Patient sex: M
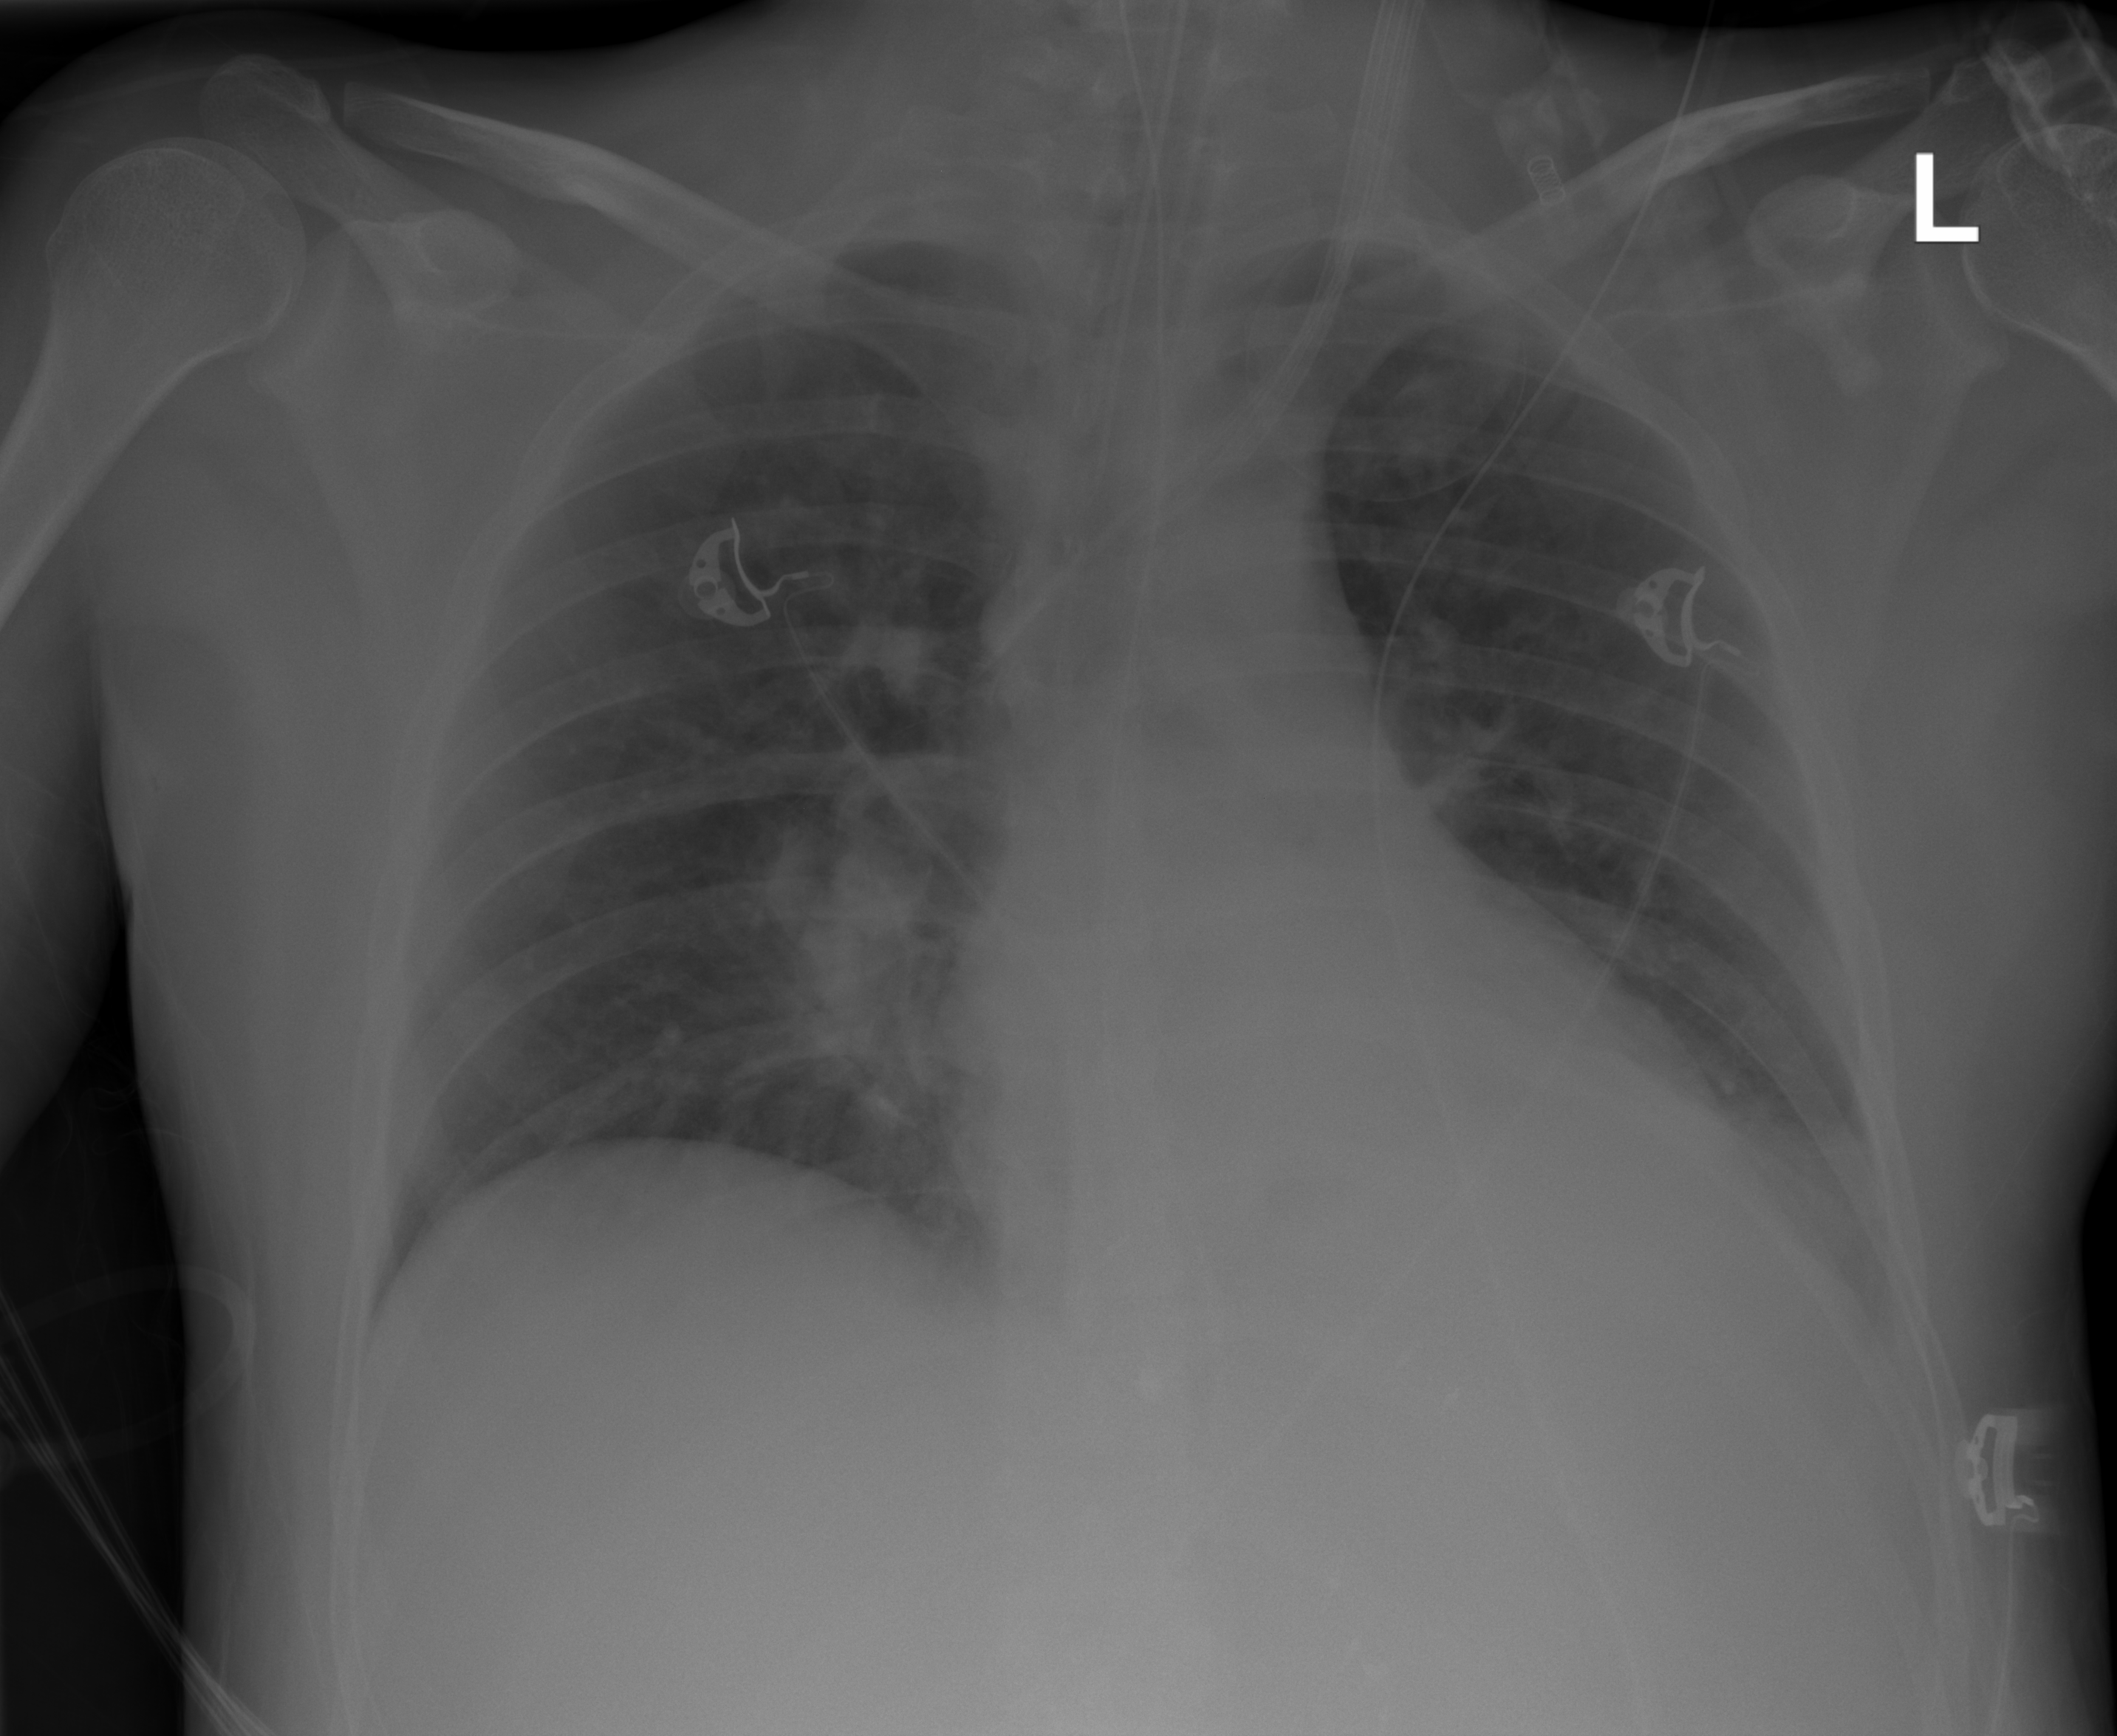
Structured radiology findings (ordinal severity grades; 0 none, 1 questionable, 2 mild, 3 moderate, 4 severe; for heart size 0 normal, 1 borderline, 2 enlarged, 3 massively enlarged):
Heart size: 0
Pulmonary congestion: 2
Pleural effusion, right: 0
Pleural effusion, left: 2
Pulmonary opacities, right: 3
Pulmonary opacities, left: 1
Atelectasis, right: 2
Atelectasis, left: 2